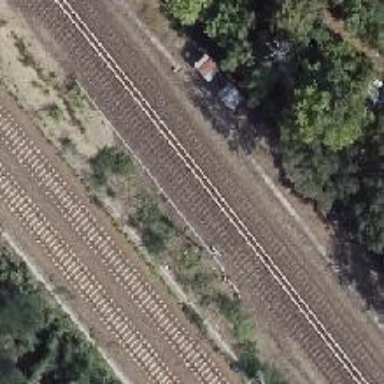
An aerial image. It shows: Railway signal.